Field crop: tomato
Growth stage: 1
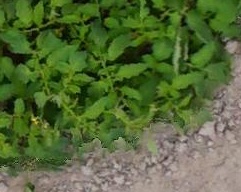
Species: tomato